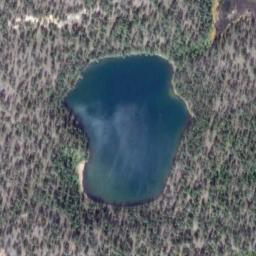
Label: lake